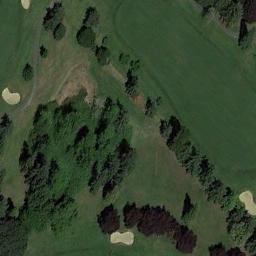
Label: golf_course